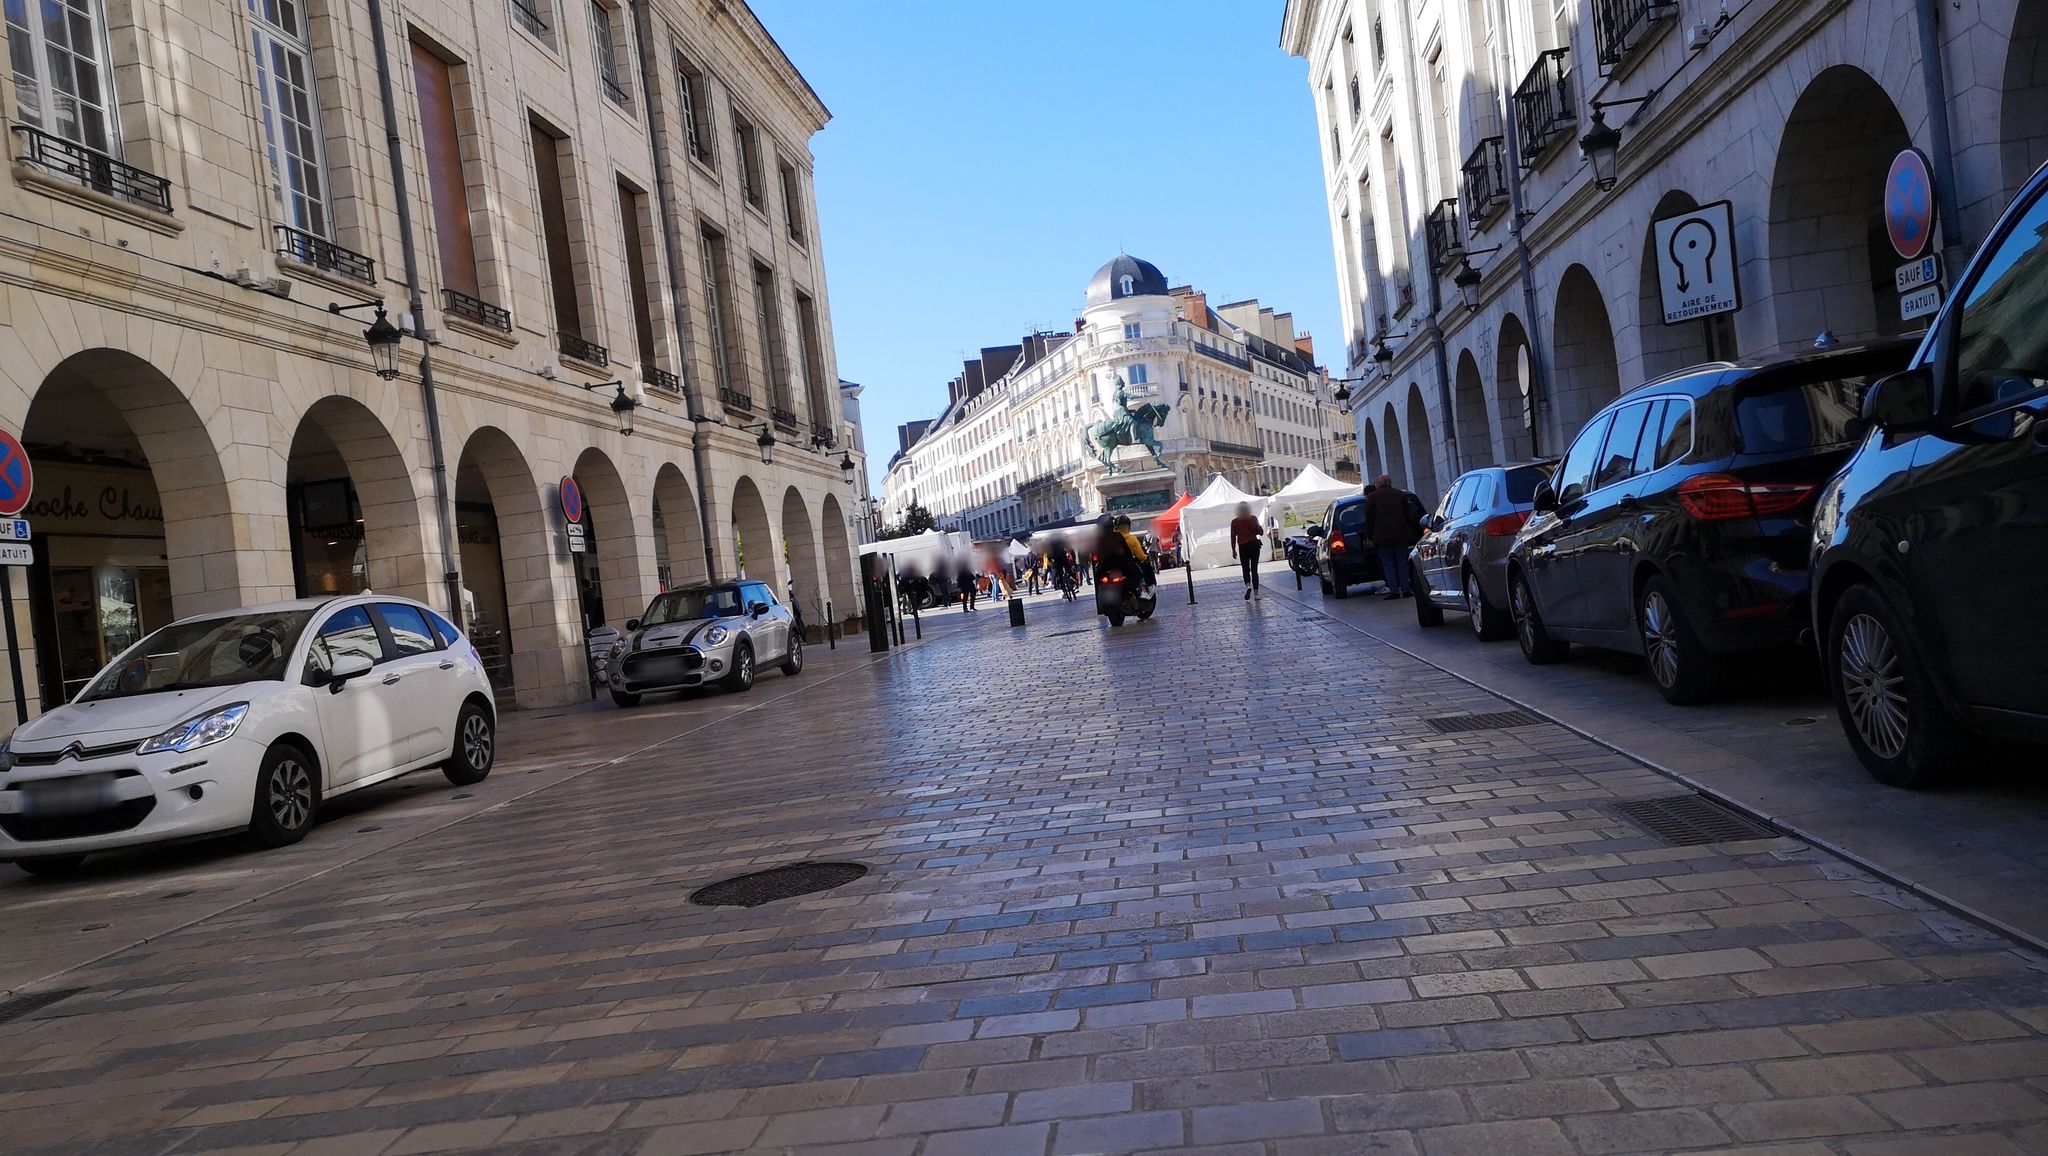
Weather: clear
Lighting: day
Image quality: good
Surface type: walking surface
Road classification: living_street, pedestrian
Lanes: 2
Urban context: urban centre
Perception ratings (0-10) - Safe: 5.94, Lively: 9.23, Beautiful: 7.89, Boring: 2.33, Depressing: 2.53, Wealthy: 9.69